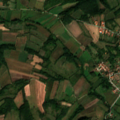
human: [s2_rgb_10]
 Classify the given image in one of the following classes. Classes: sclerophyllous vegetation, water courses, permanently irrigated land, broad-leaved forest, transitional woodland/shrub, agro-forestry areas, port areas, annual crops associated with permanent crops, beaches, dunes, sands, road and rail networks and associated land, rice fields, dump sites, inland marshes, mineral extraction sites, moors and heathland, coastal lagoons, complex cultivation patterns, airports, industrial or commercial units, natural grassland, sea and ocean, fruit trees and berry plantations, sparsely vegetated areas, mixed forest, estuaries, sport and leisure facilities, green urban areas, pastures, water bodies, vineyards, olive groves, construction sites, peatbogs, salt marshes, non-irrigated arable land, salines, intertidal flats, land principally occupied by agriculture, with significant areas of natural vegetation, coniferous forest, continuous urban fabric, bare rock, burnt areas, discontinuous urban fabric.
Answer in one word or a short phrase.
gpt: discontinuous urban fabric, non-irrigated arable land, complex cultivation patterns, land principally occupied by agriculture, with significant areas of natural vegetation, broad-leaved forest